Field crop: maize
Growth stage: 2
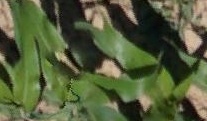
Species: maize